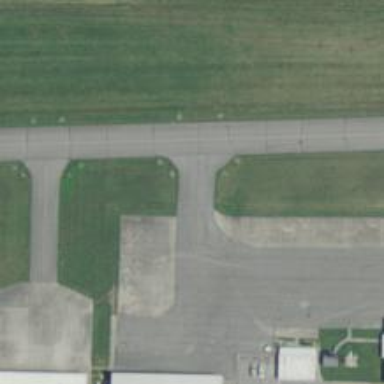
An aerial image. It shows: Taxiway at the airport with asphalt surface.